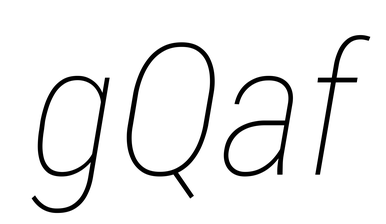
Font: Roboto-Italic_Condensed_Thin_Italic